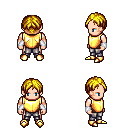
a pixel art fantasy rpg character, male body template, human, light skin, gold chest armor, metal pants, blonde parted hairstyle, white cloth bracers, gold boots, four views (front, back, left, right), 2x2 character sprite sheet, small pixel art, hard edges, no anti-aliasing